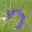
Label: 7